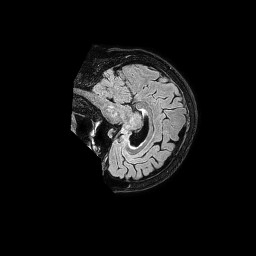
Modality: FLAIR
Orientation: sagittal
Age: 81
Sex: female
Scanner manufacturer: philips
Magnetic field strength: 1.5 T
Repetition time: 4.8 s
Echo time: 0.3 s